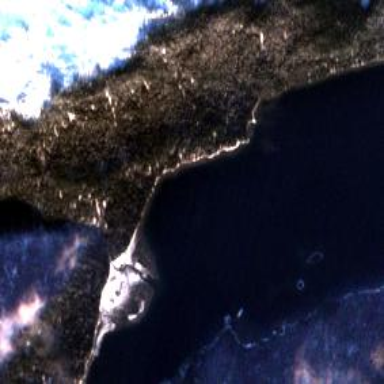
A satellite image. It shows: Beautiful bay with natural surroundings.